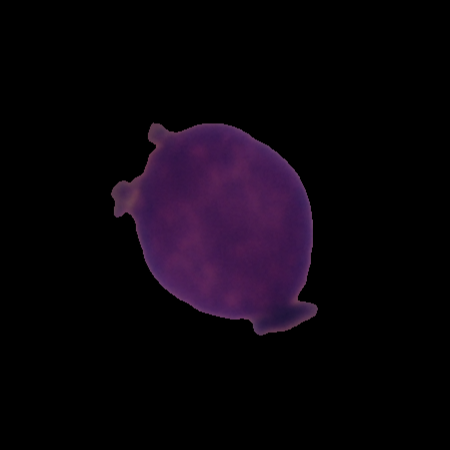
Label: healthy